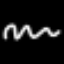
Label: squiggle